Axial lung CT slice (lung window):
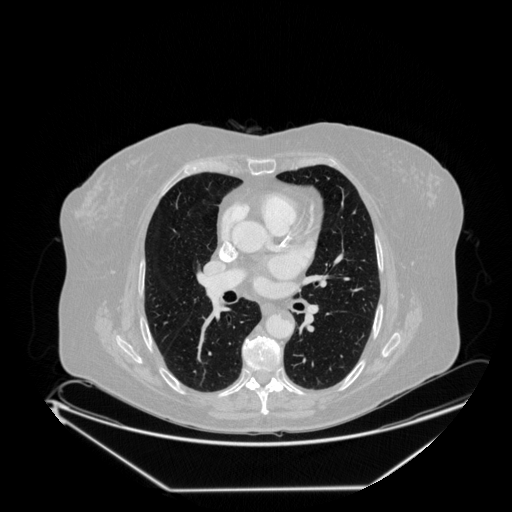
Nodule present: no